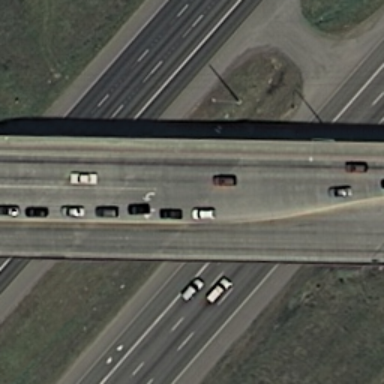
There is a piece of formland .